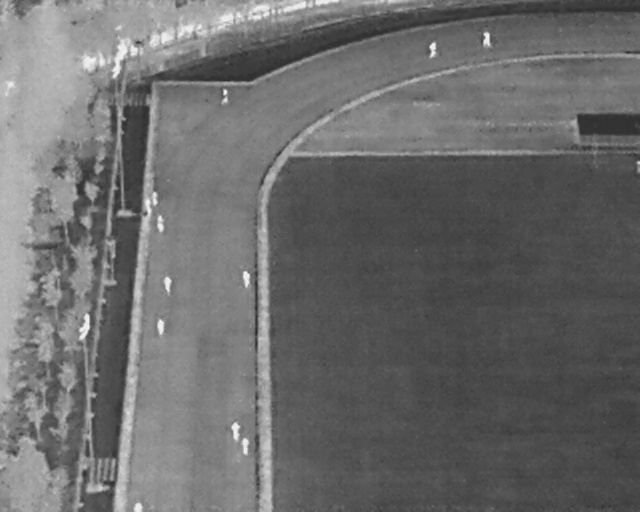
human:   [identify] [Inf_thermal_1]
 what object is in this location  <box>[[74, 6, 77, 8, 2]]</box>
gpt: <ref>1 medium person at the top right</ref>